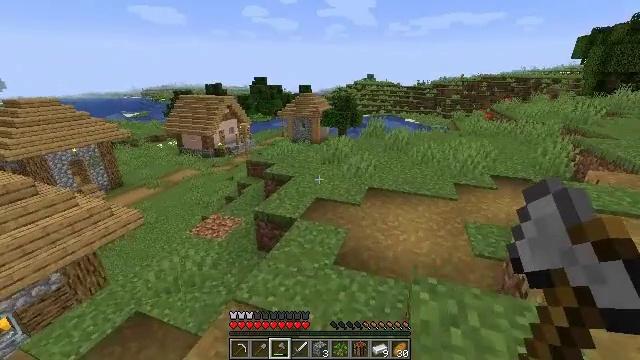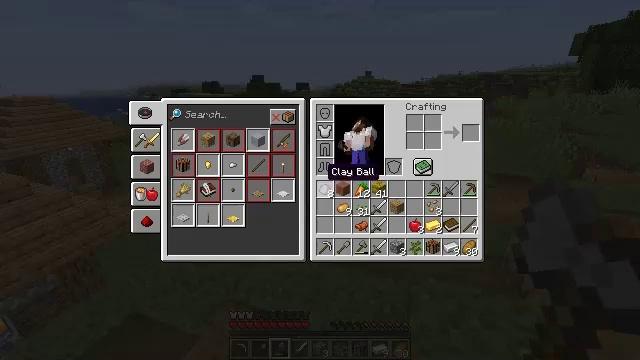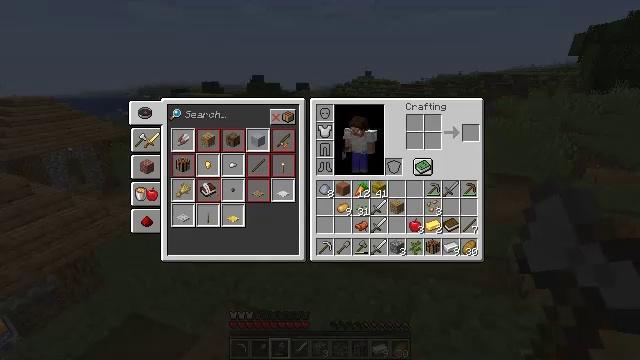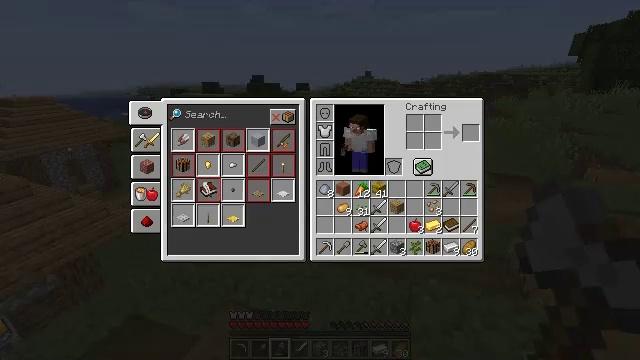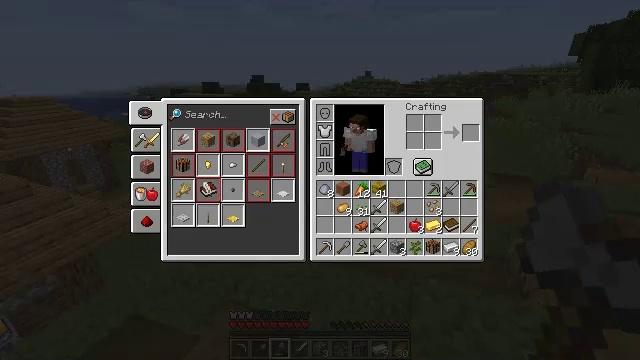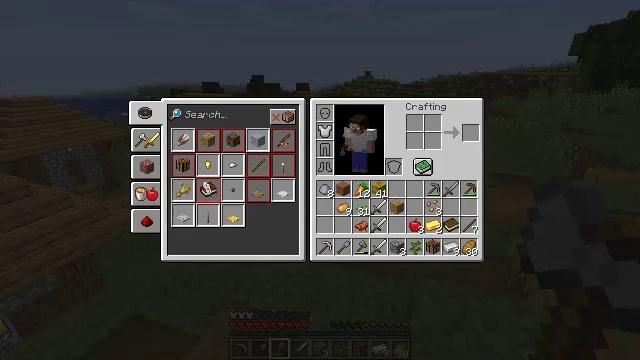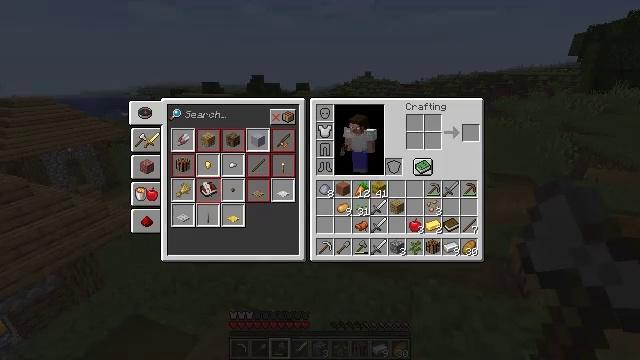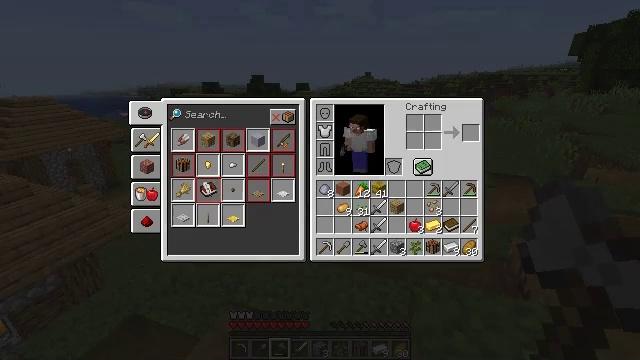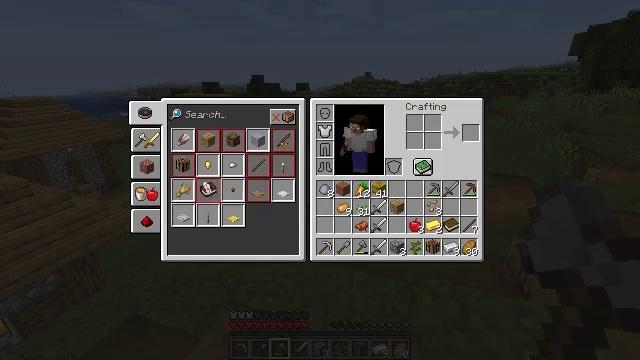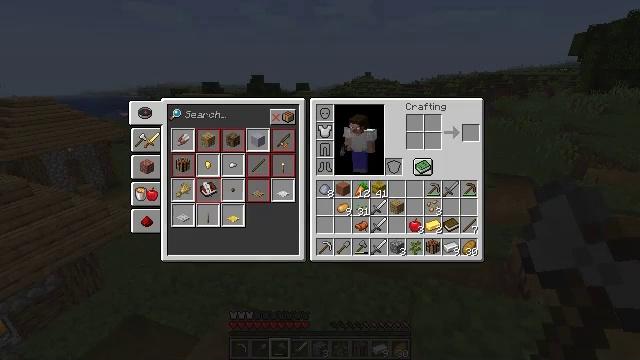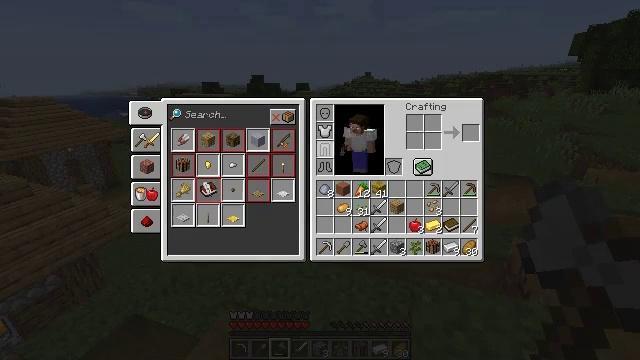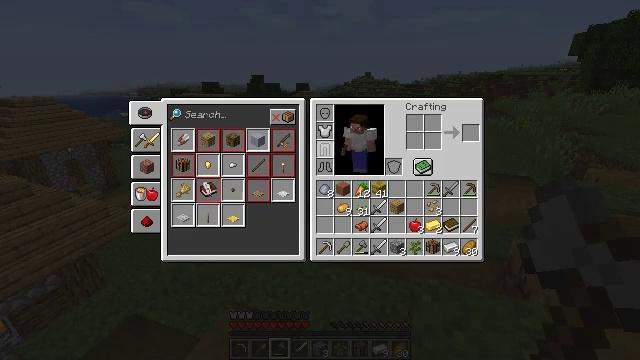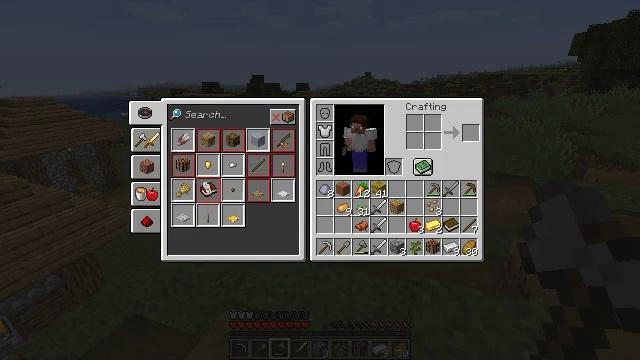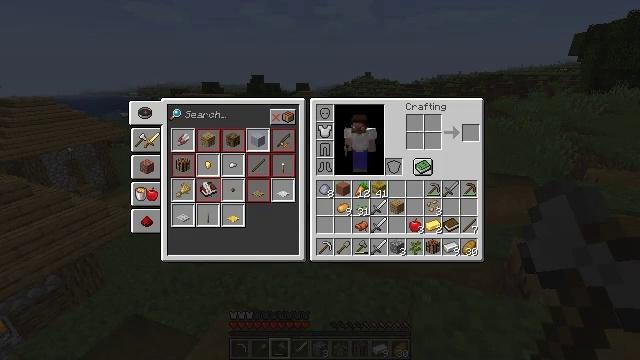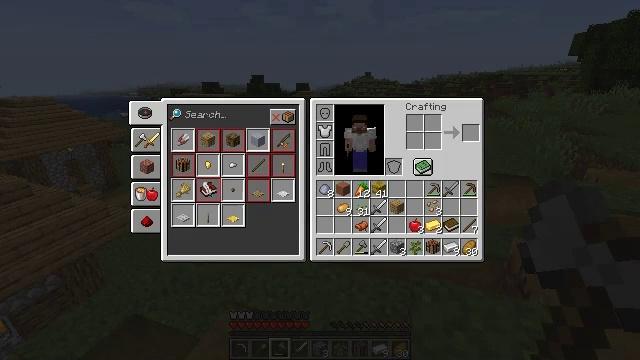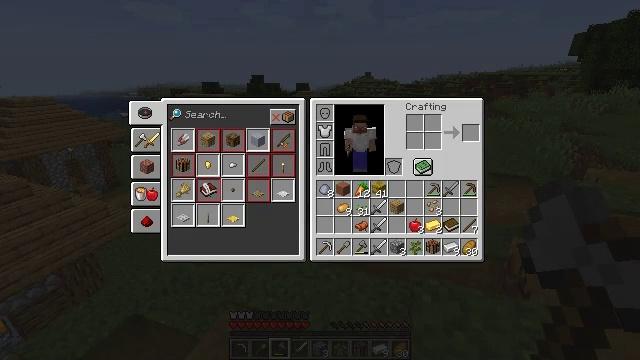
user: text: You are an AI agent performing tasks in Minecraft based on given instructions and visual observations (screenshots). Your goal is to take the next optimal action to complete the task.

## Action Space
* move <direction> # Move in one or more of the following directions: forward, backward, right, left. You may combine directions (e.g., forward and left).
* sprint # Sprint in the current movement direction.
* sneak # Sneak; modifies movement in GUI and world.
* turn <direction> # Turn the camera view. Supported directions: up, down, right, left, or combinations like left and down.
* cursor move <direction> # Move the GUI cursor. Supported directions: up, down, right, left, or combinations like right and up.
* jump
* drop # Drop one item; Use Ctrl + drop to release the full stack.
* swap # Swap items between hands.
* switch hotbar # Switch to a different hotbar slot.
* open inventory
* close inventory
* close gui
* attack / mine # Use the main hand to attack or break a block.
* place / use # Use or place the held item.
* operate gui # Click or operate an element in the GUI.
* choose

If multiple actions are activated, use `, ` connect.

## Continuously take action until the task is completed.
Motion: motion action
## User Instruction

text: Break the oak fence gate to collect it.
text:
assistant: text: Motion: open inventory
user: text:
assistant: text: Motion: cursor move left and up, open inventory
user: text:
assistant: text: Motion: open inventory
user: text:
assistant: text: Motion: open inventory
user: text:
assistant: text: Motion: no_op
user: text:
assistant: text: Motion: no_op
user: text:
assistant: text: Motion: no_op
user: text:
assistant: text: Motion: no_op
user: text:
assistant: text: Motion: no_op
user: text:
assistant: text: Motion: cursor move right
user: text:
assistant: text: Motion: cursor move right
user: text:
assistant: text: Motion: cursor move right
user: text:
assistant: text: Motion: cursor move right
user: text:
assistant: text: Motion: no_op
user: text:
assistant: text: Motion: no_op
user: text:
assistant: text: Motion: no_op
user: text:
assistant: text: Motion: no_op
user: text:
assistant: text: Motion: no_op
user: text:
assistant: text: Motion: no_op
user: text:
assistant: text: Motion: no_op
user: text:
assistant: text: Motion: no_op
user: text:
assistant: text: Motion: no_op
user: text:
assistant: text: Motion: no_op
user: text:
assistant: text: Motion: no_op
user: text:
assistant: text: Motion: no_op
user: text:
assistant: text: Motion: no_op
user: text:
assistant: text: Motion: no_op
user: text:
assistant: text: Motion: no_op
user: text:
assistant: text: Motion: no_op
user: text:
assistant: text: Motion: no_op